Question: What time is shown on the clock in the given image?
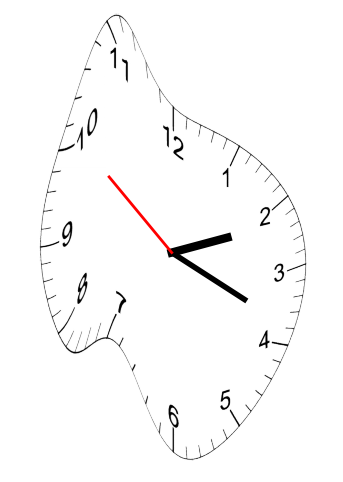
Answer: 02:18:51